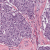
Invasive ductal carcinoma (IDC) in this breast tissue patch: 1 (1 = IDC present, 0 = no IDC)